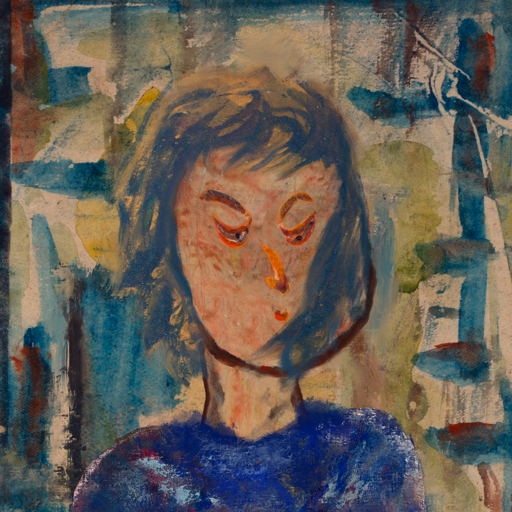
Background: Orphan, Head And Neck Side: Orphan, Face Side: Hypocrite, Bust: Irani, Hair Side: In_The_Sun, Head Accessory: Blank, Second Necklace: Blank, Necklace: Blank, Baby: Blank